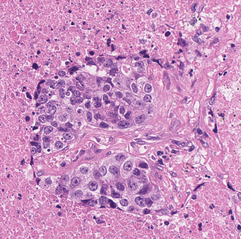
Tumor epithelial tissue: yes
Tumor-associated stroma tissue: yes
Normal tissue: no